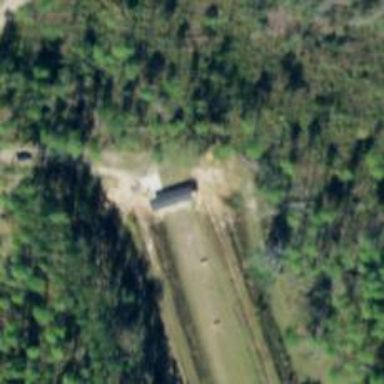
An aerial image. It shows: Shooting range pitch for marksmanship sports.